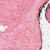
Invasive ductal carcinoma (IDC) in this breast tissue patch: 0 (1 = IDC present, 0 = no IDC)